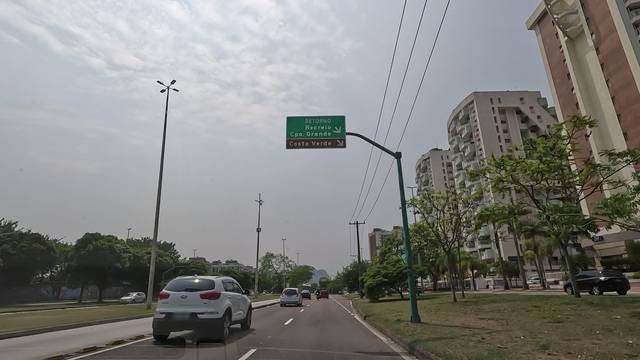
Region: Brazil
Coordinates: -23.001, -43.392